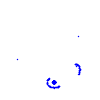
Particle: electron